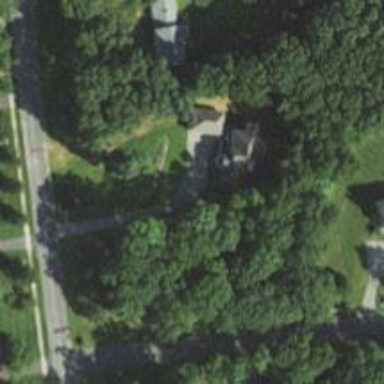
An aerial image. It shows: Residential driveway designated as service road.